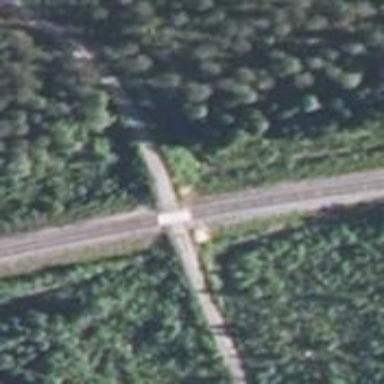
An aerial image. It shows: Uncontrolled level crossing for railway.